Field crop: maize
Growth stage: 2
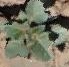
Species: datura